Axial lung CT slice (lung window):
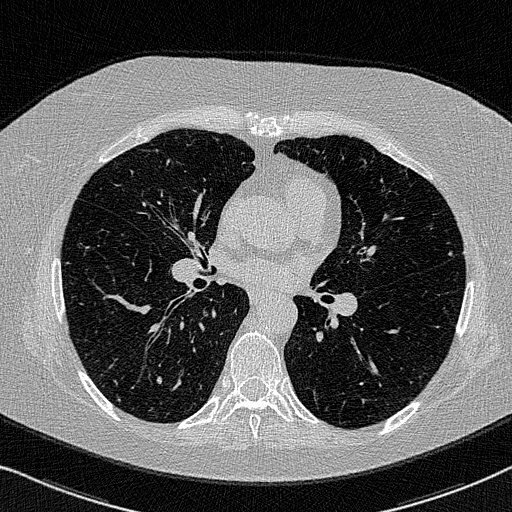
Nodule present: no